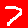
Digit: 7